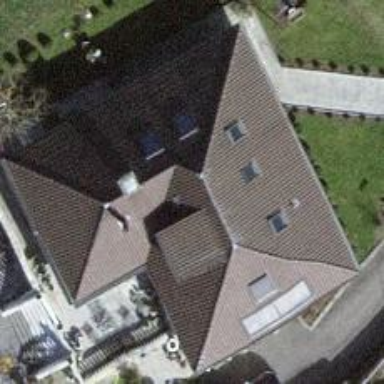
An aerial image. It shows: Simple house.